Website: bh-photo
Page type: cross-sells
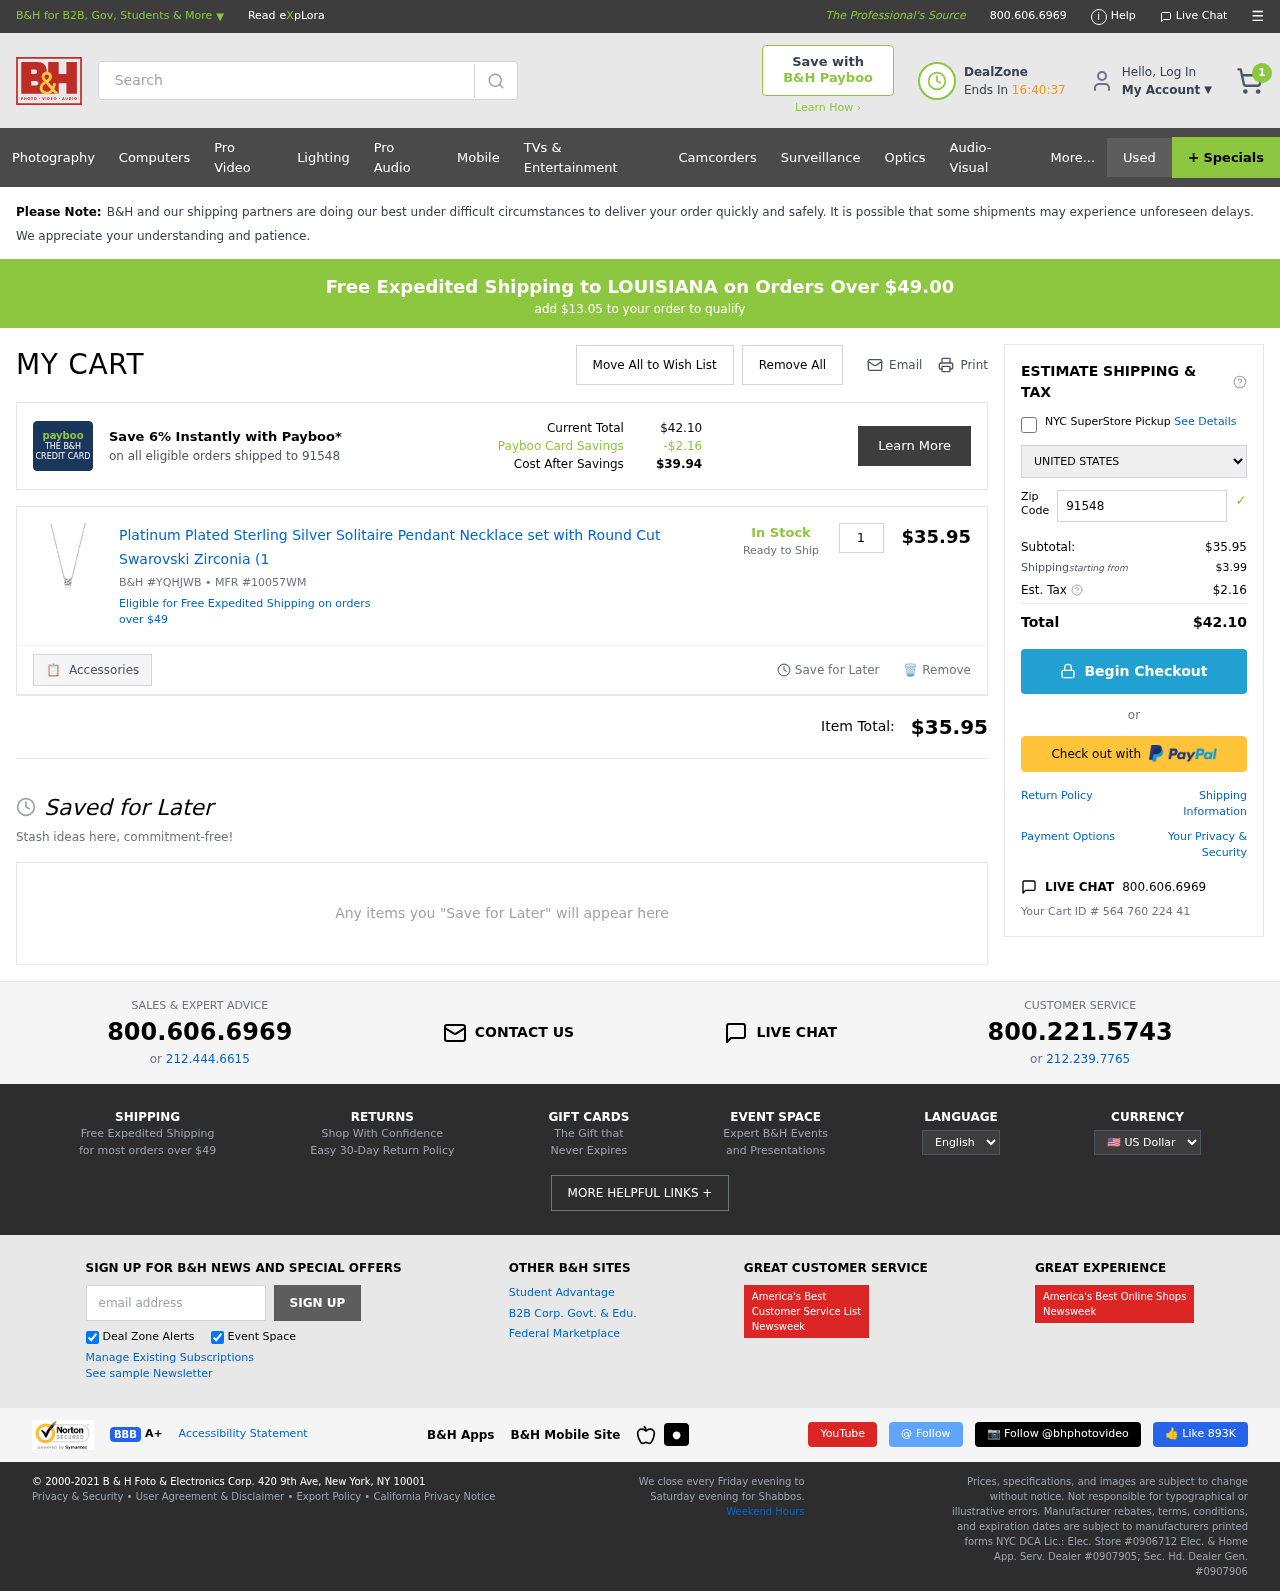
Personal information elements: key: PII_COUNTRY
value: United States
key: PII_POSTCODE
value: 91548
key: PII_STATE
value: LOUISIANA
Product elements: key: PRODUCT1_NAME
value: Platinum Plated Sterling Silver Solitaire Pendant Necklace set with Round Cut Swarovski Zirconia (1
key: PRODUCT1_PRICE
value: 35.95
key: PRODUCT1_QUANTITY
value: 1
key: PRODUCT1_SKU
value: B&H #YQHJWB
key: PRODUCT1_MFR
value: MFR #10057WM
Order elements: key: ORDER_NUM_ITEMS
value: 1
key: SHIPPING_THRESHOLD_REMAINING
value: $13.05
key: ORDER_TOTAL
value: $42.10
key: ORDER_SUBTOTAL
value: $35.95
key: ORDER_SHIPPING_COST
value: $3.99
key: ORDER_TAX
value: $2.16
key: ORDER_ID
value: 564 760 224 41
Search elements: key: HEADER_SEARCH
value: Search
Other elements: key: PAYBOO_SAVINGS
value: -$2.16
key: COST_AFTER_SAVINGS
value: $39.94